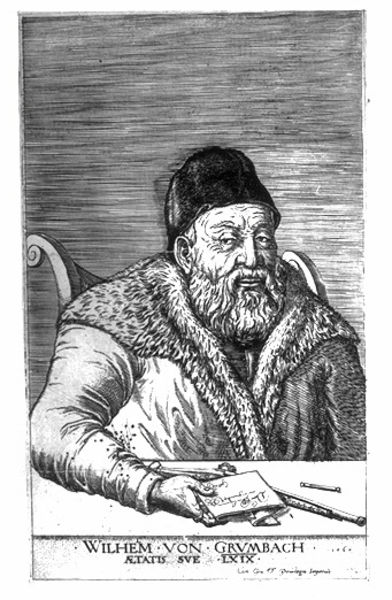
Titel: Bildnis des Wilhelm von Grumbach
Künstler: Mathis Zündt
Institution: (Seriendruck)
Schlagwörter: dunkel, feder, hand, mann, weiß, sitzen, geste, grau, hell, hintergrund, hut, mund, nase, ohr, schwarz, stirn, stuhl, tisch, zeichnung, muster, alt, bart, kappe, mütze, wand, arm, augen, falten, gesicht, halten, kragen, pelz, rahmen, vollbart, ärmel, bildnis, portrait, porträt, mantel, sessel, händler, frontal, fell, kopfbedeckung, lächeln, schrift, papier, lehne, alter mann, grafik, graphik, schattierung, weis, rand, material, stuhllehne, striche, greis, buch, zettel, linie, druck, schwarzweiss, schraffur, radierung, stich, text, buchstaben, stift, schnörkel, pelzkragen, pelzmantel, brief, volute, gerollt, querstreifen, nasenflügel, legende, pistole, wilhelm, stifte, latein, notizen, von, stick, dunkler, buchstabent, ext, wilhem, revolver, greiss, esicht, grumbach, haltne, wilhelm von grumbach, hut dunkel, brief in der rechten hand, ölehne